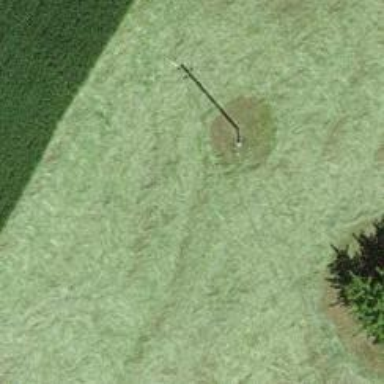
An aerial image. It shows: Minor power line.